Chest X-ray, AP view. Patient: 47 years old, sex F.
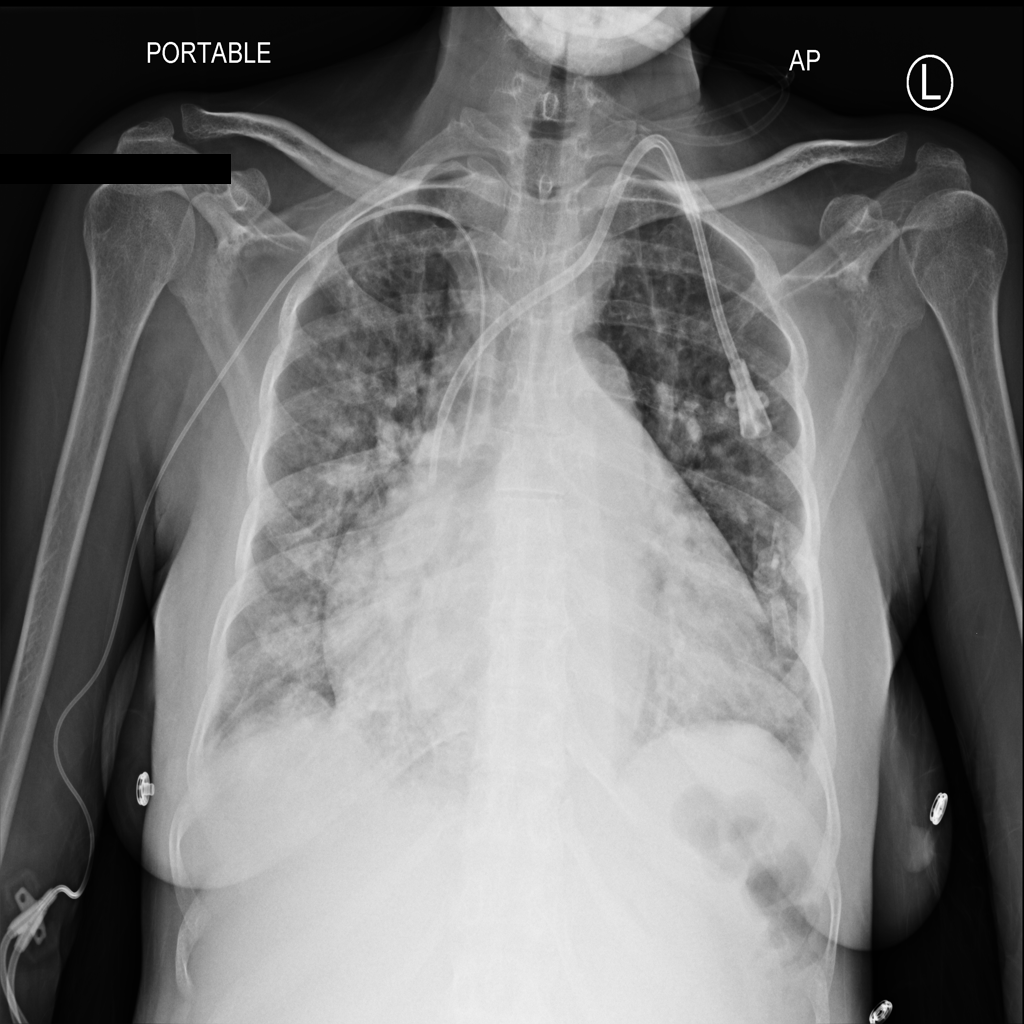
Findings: Cardiomegaly, Effusion, Infiltration